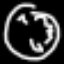
Label: clock